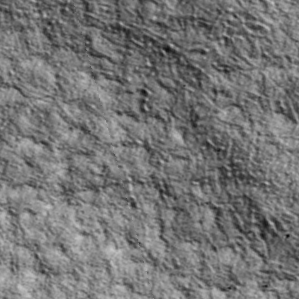
Label: non_frost